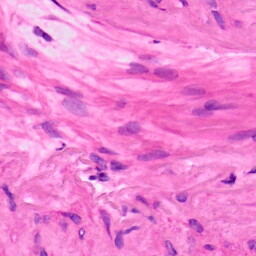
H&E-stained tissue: Lung